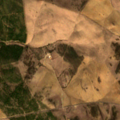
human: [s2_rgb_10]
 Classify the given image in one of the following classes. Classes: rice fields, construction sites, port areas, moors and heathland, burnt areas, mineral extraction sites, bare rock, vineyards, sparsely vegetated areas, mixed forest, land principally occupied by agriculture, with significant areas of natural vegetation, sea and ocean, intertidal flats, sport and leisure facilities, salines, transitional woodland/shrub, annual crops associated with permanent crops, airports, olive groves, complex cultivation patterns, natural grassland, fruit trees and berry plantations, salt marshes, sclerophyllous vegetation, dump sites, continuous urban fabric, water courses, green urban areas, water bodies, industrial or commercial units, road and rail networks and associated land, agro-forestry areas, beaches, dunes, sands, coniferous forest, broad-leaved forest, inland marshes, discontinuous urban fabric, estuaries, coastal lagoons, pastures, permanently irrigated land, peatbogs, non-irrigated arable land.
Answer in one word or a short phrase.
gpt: non-irrigated arable land, land principally occupied by agriculture, with significant areas of natural vegetation, coniferous forest, transitional woodland/shrub